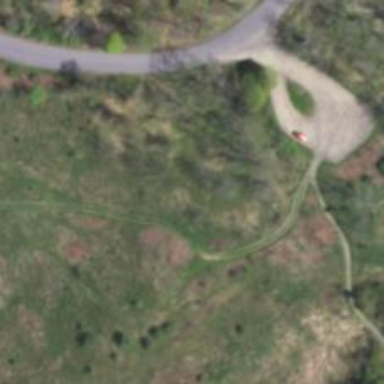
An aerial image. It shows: Bridleway.